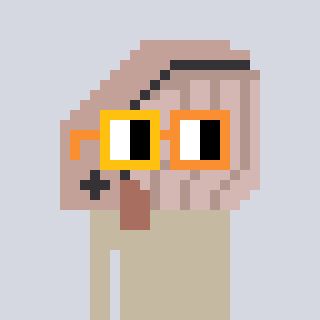
a pixel art character with square yellow and orange glasses, a whale-shaped head and a peachy-colored body on a cool background